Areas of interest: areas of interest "Hefei Science and Technology Museum"
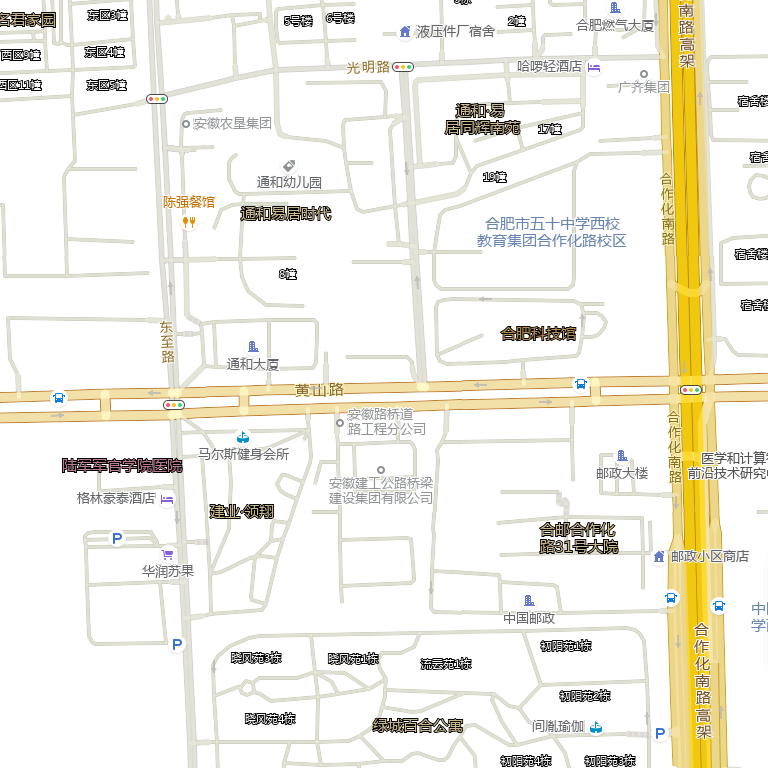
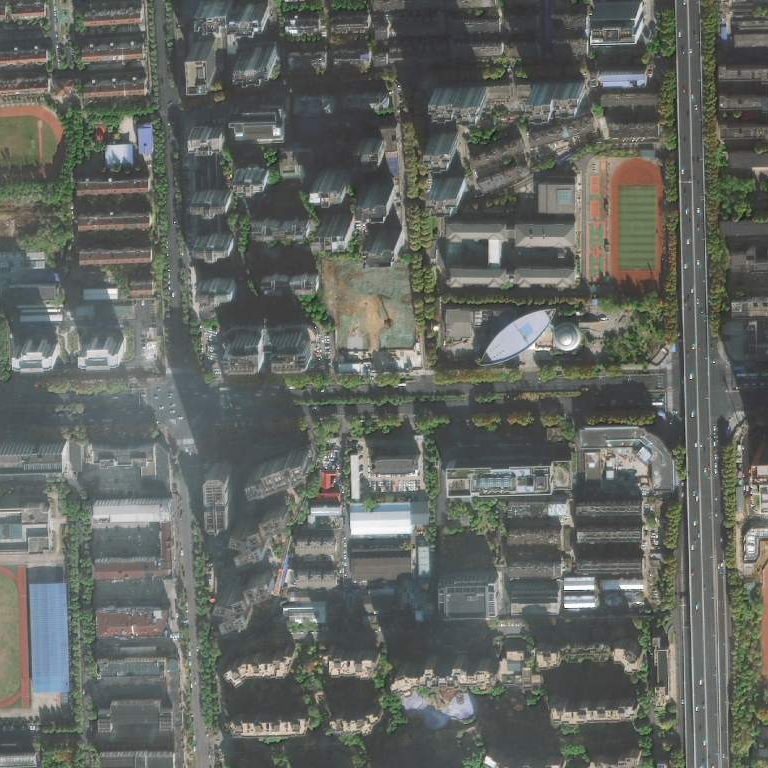